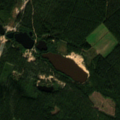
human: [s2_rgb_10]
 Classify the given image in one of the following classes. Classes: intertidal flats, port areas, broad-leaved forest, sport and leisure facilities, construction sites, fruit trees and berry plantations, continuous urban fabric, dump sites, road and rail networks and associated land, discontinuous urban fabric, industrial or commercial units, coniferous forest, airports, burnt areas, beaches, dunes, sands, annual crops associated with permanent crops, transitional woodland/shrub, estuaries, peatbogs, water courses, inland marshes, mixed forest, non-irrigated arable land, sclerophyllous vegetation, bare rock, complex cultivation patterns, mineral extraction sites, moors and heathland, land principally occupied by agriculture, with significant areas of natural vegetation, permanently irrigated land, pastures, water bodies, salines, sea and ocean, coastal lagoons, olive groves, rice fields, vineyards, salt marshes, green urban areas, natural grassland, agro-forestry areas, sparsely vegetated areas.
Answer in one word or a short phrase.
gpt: mineral extraction sites, coniferous forest, transitional woodland/shrub